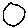
Label: circle